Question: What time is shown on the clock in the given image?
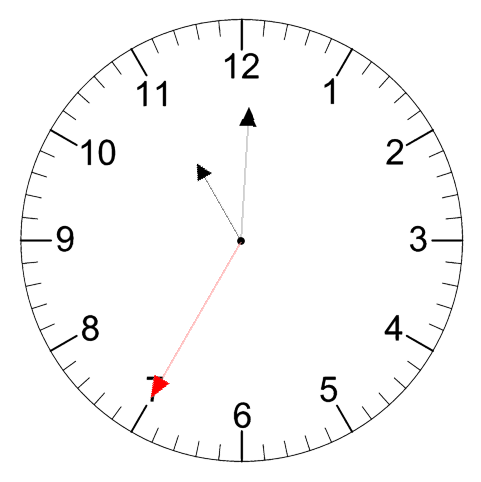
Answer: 11:00:35